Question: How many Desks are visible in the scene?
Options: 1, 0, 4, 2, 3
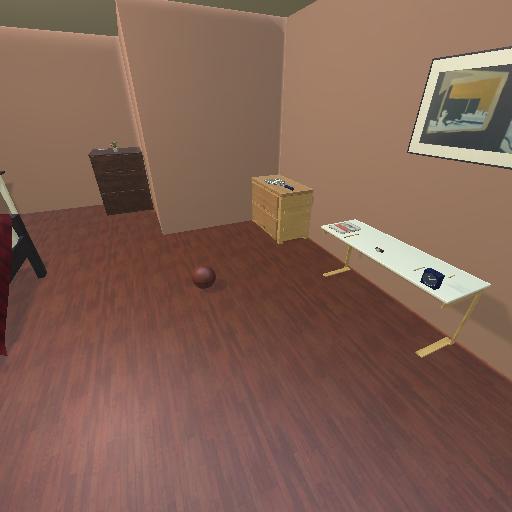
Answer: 1